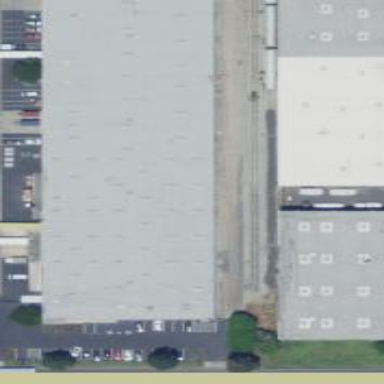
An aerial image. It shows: Warehouse building.